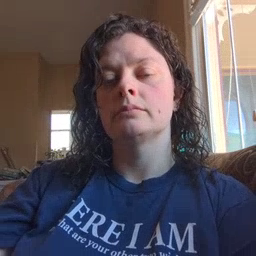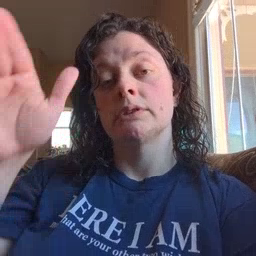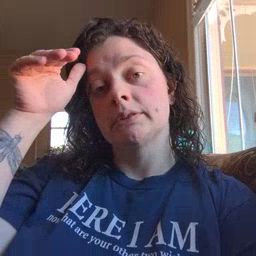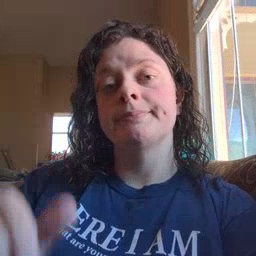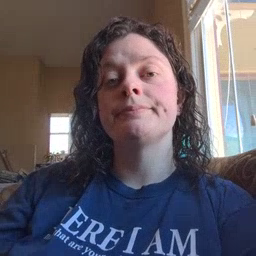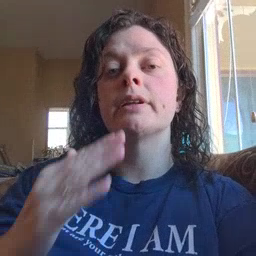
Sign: donkey